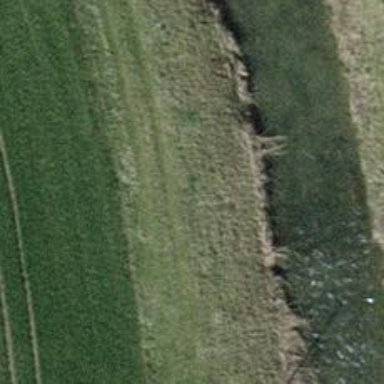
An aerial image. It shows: Grass track with grade4 quality surface.